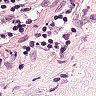
Metastatic tissue present: no